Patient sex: F
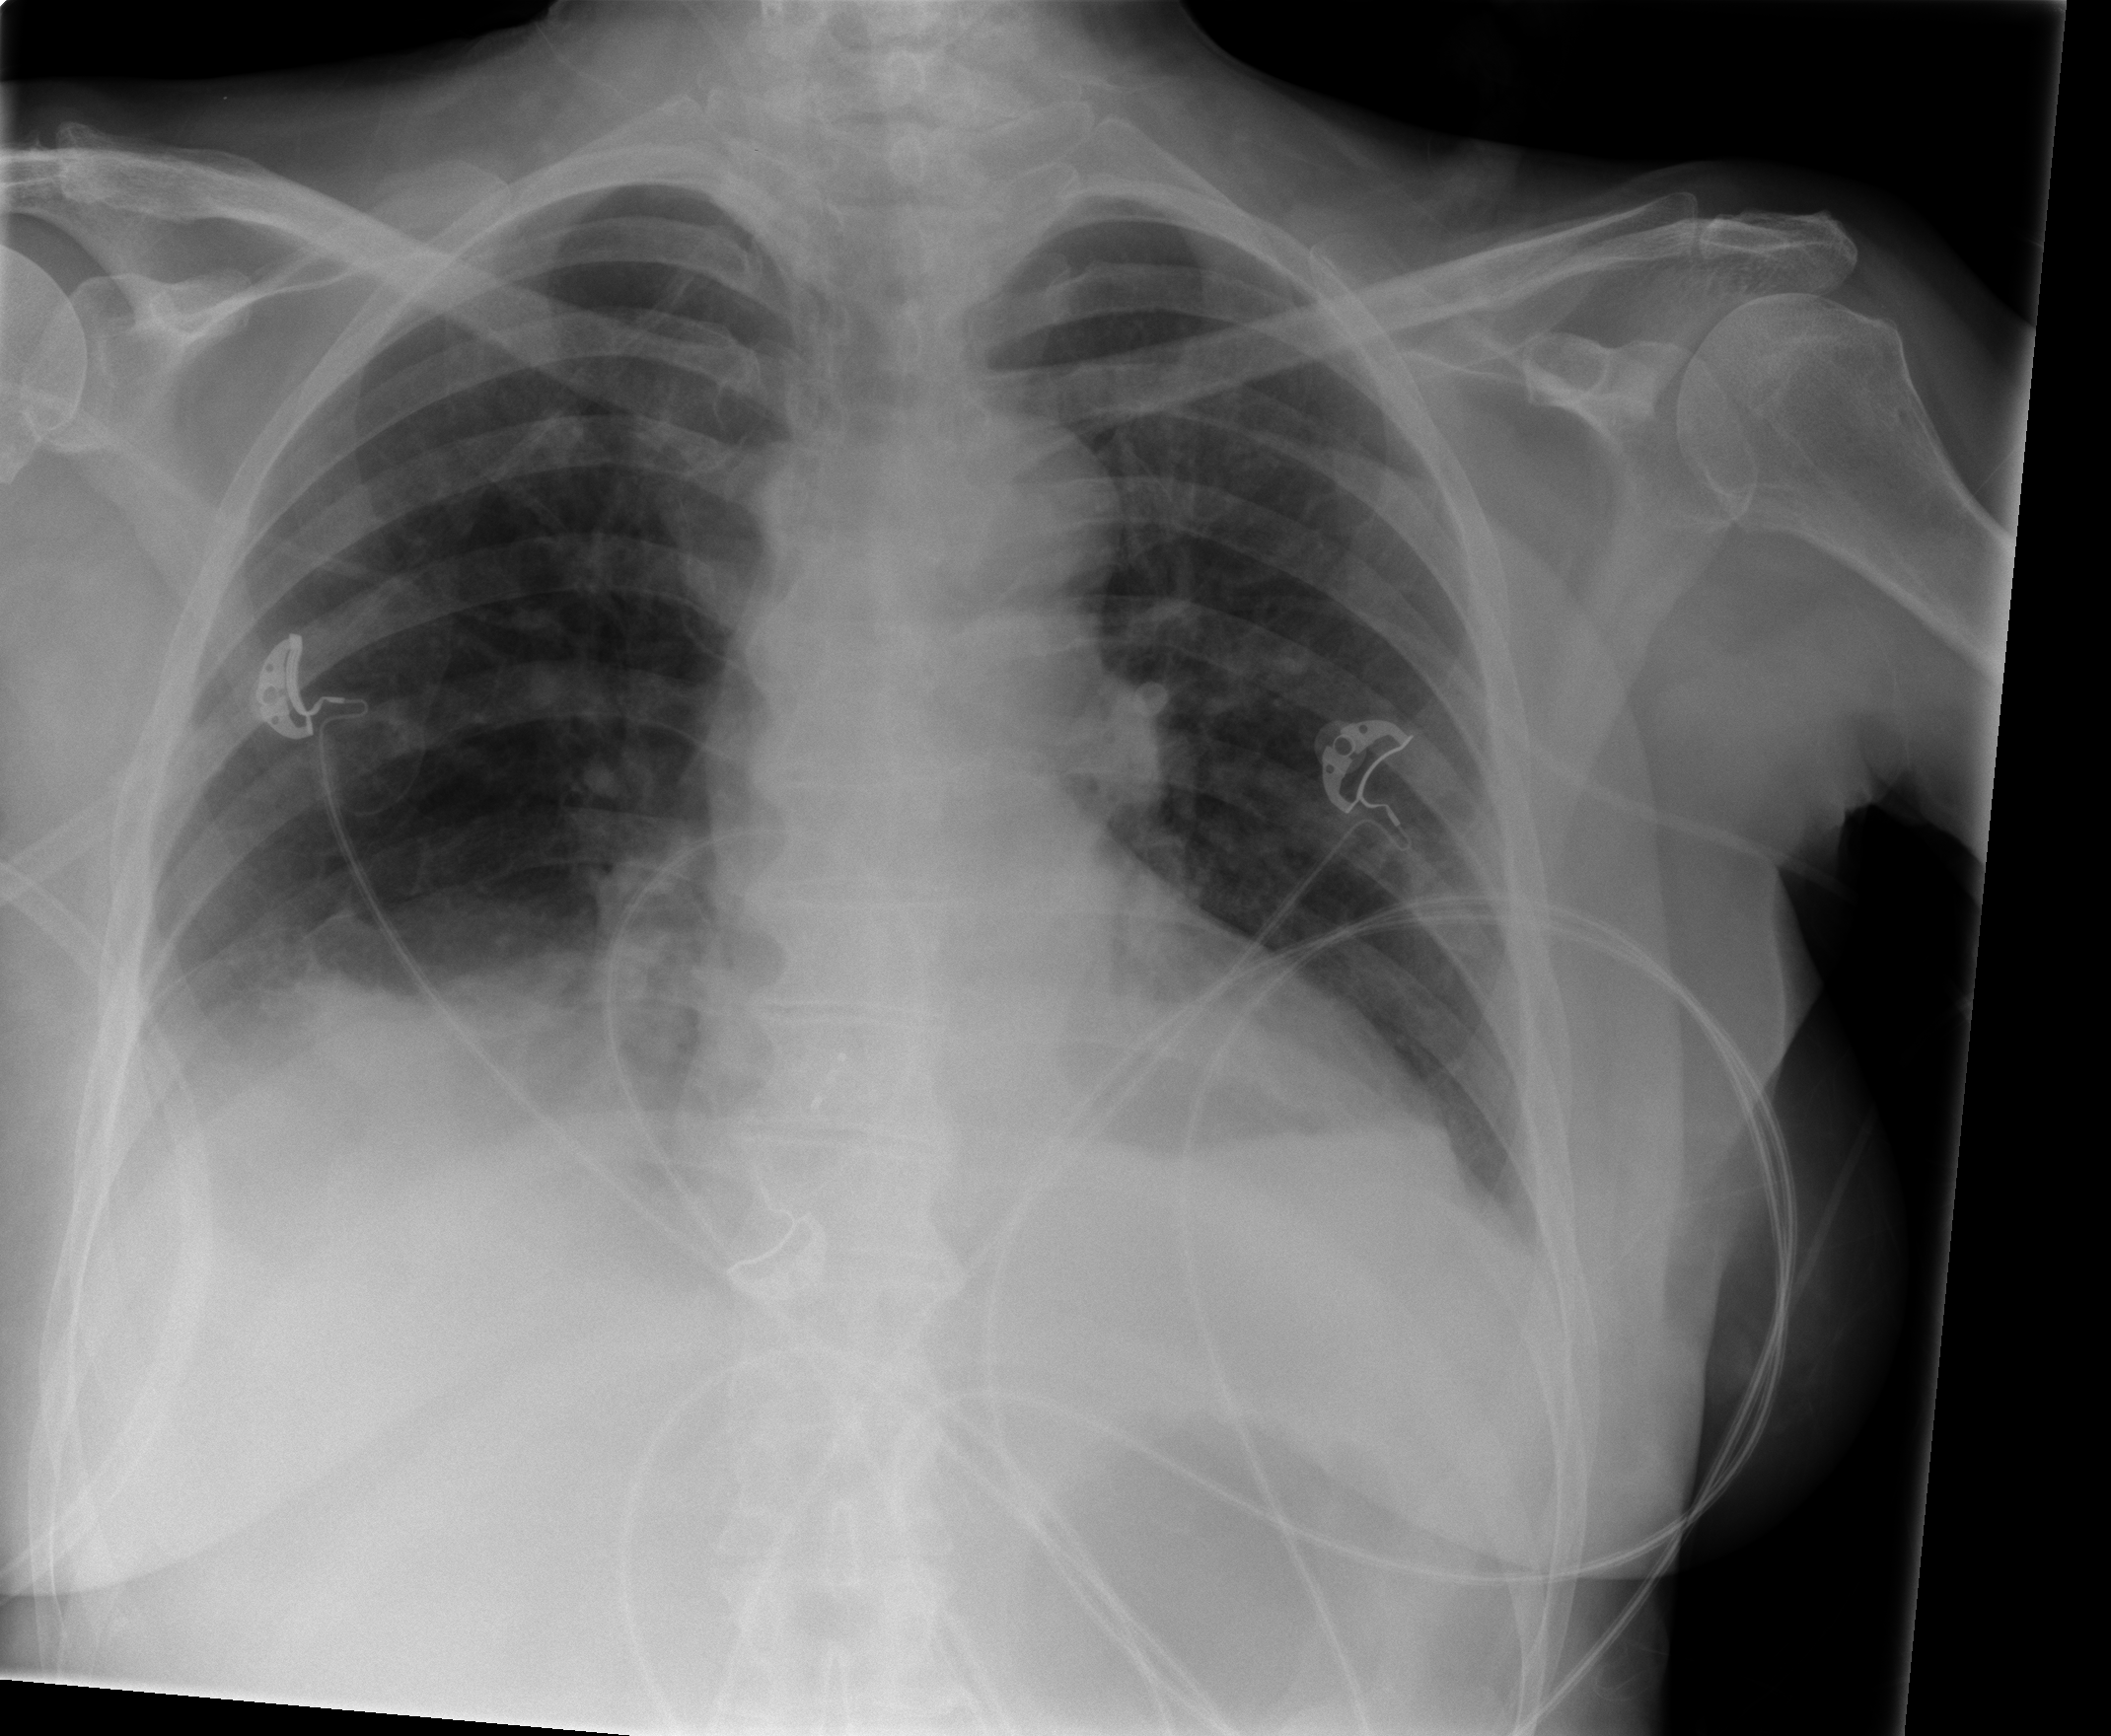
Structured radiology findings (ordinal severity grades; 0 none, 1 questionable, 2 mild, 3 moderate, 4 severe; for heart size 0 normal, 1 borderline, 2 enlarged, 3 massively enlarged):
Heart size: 0
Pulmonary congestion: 0
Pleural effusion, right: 2
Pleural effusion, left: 1
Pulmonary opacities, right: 2
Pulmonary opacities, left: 0
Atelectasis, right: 2
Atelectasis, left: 0